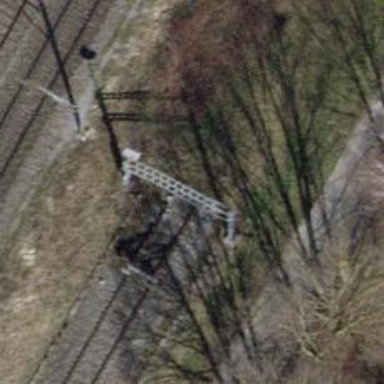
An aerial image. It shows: Railway buffer stop.